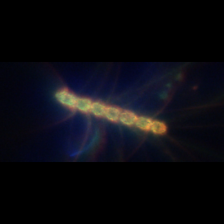
Taxon: Chaetoceros
Group: Diatoms